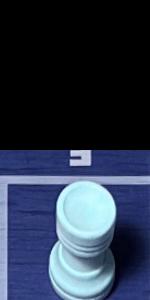
Label: Rook_White